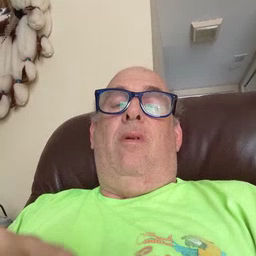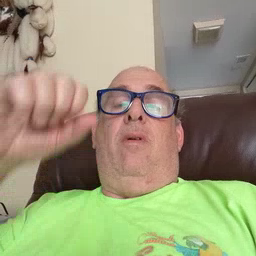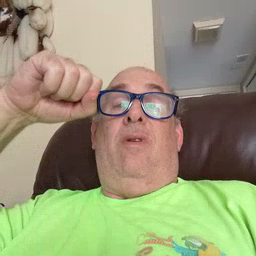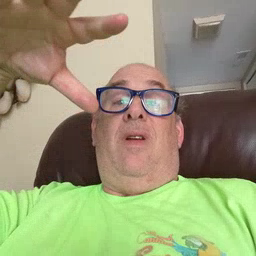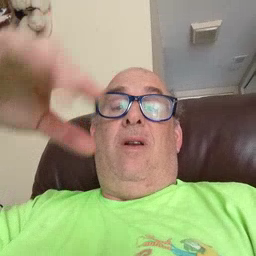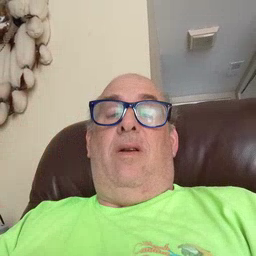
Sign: sun